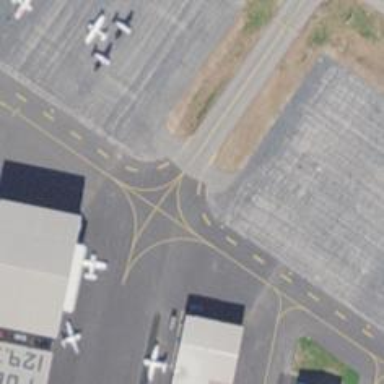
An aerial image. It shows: Image of taxiway at airport.